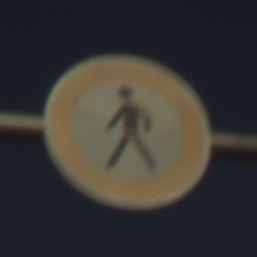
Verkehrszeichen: VerbotFussgaenger
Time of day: MorningAfternoon
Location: Outdoor (Nature)
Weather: Clear
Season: NotSpecified
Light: Natural